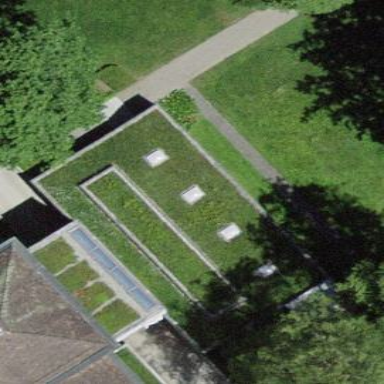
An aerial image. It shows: Building with flat roof covered in grass.